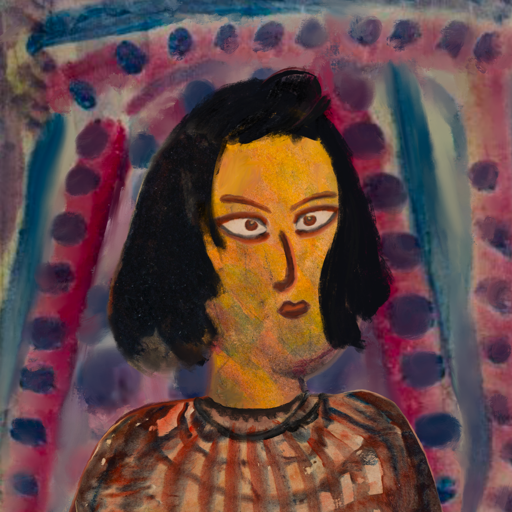
Background: HillGirl, Head And Neck Side: Gypsy_Mother, Face Side: Roy_Bahadur, Bust: Orphan, Hair Side: Mosgoul, Head Accessory: Blank, Second Necklace: Blank, Necklace: Orphan, Baby: Blank